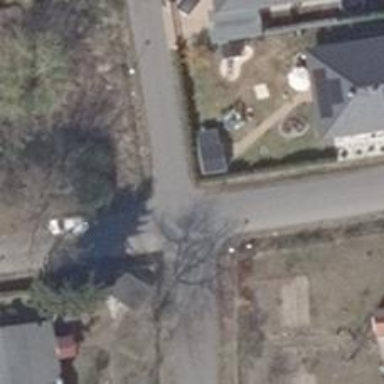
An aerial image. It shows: Smooth asphalt road in residential area.